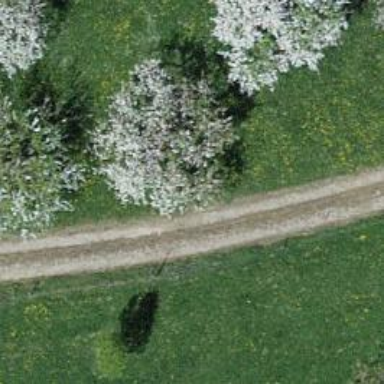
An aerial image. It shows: Track road with grass surface.